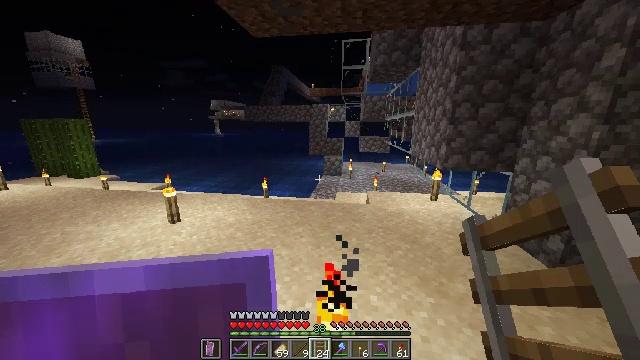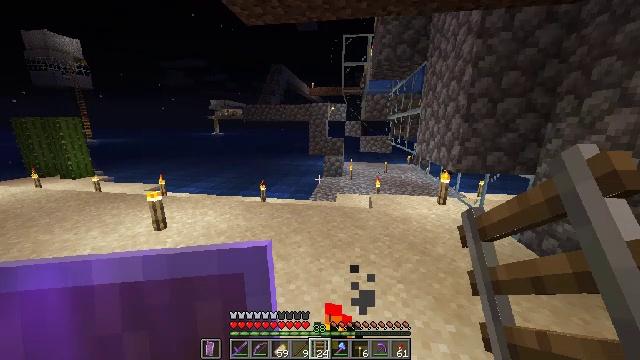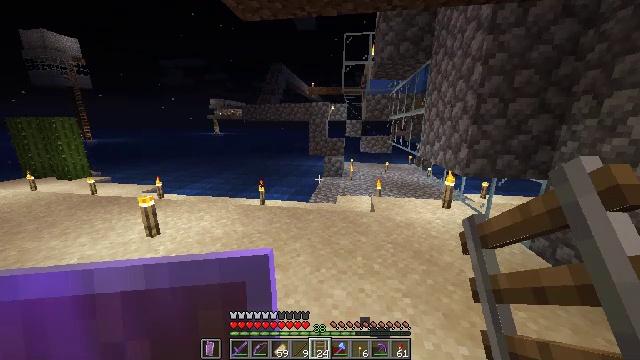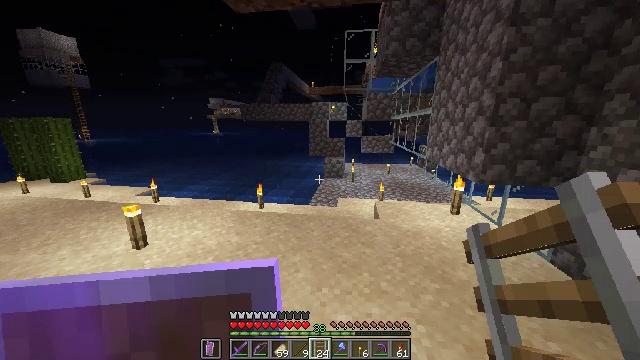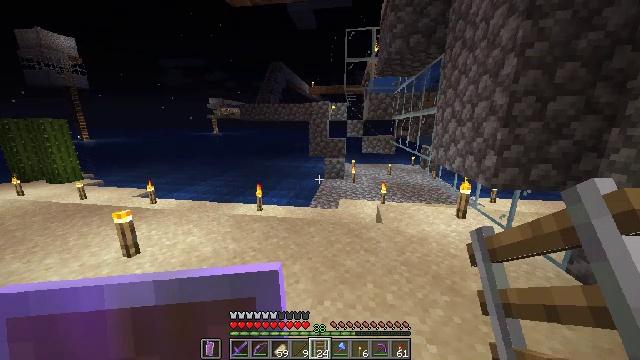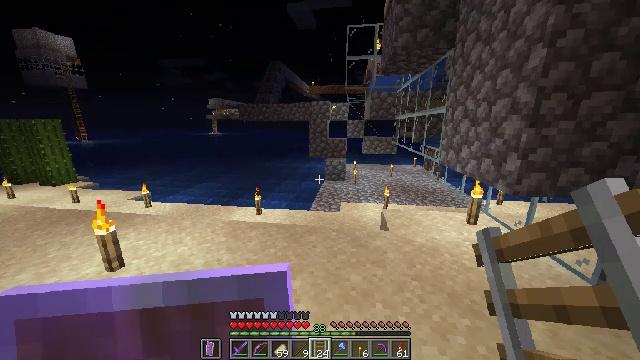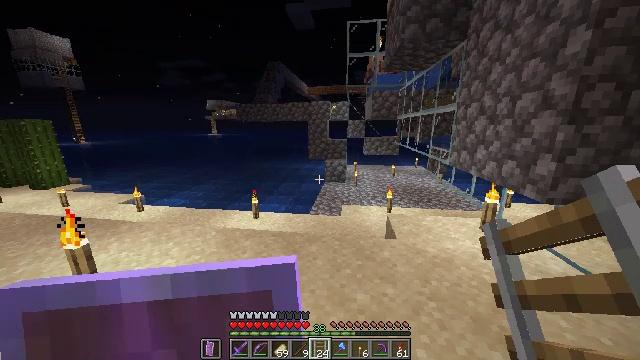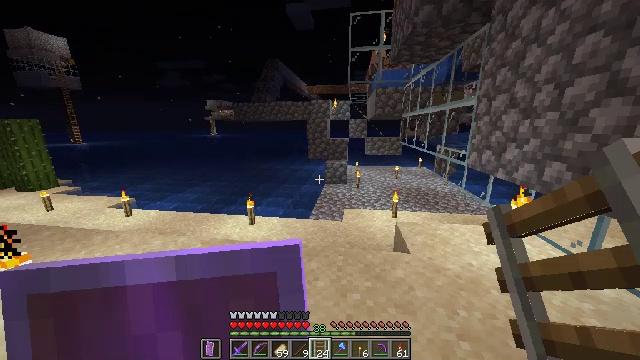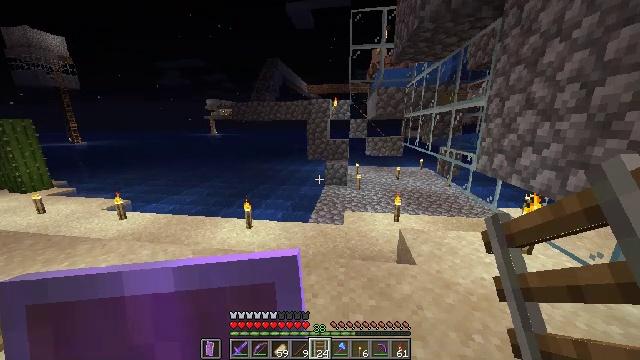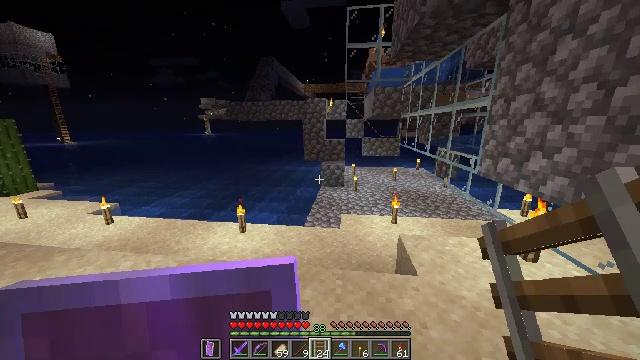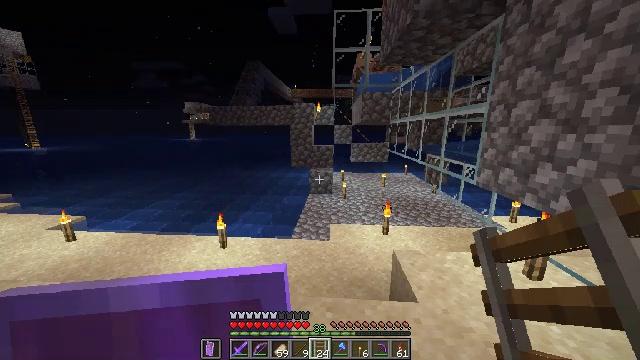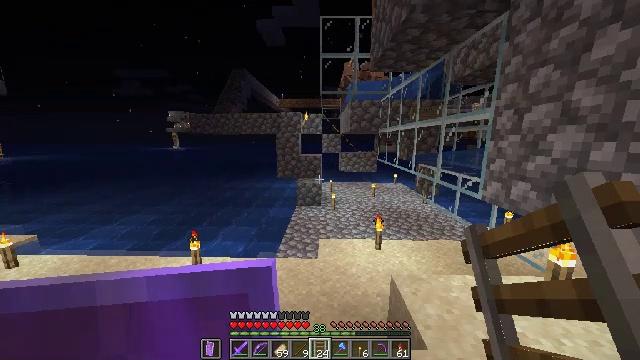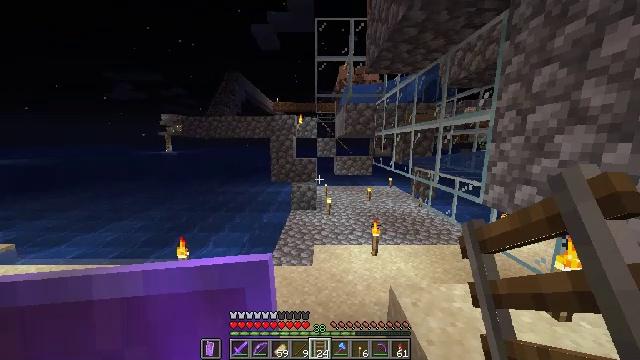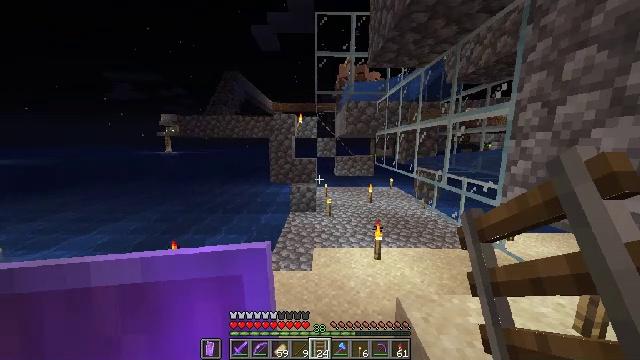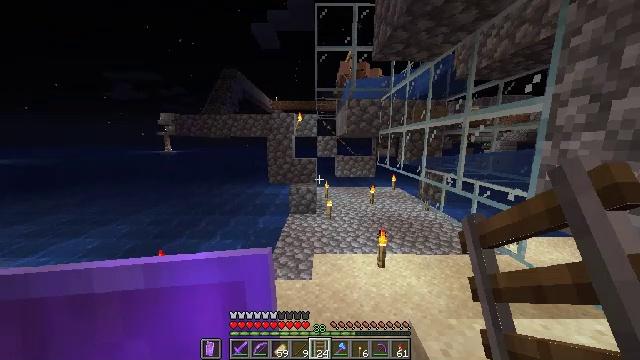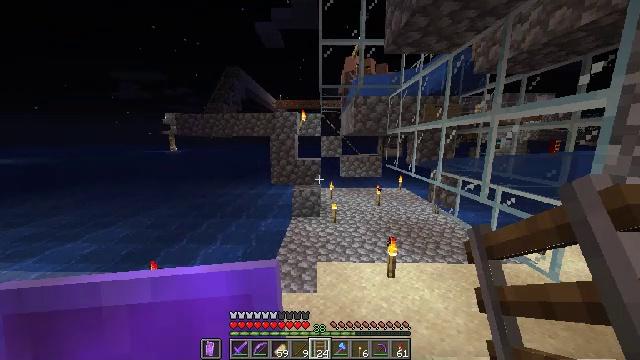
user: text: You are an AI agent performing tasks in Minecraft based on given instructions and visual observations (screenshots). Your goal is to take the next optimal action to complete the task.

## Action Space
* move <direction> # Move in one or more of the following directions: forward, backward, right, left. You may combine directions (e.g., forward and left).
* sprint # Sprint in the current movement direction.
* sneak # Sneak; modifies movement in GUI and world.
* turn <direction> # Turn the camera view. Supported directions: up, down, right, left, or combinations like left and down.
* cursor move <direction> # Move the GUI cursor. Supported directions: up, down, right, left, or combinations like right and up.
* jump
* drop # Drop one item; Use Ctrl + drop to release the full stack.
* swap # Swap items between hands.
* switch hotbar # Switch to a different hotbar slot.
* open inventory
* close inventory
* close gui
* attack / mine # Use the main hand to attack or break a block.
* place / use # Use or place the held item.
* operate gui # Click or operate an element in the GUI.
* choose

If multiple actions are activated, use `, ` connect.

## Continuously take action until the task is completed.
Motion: motion action
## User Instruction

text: Break the rail off the ground.
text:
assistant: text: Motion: move forward, sprint
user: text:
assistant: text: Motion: move forward, sprint
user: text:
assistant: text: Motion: move forward, sprint
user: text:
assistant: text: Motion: move forward, sprint
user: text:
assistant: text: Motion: move forward, sprint
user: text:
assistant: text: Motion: move forward, sprint
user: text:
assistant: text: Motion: move forward, sprint
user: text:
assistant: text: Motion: move forward, sprint
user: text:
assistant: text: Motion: move forward, sprint, turn right
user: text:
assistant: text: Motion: move forward, sprint, turn right and up
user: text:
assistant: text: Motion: move forward, sprint, turn right and up
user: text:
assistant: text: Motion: move forward, sprint, turn right
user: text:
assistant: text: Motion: move forward, sprint
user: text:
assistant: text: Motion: move forward, sprint
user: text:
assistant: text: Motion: move forward, sprint, turn left
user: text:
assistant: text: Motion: move forward, sprint
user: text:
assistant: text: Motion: move forward, sprint
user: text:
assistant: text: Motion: move forward, sprint
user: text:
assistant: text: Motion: move forward, sprint
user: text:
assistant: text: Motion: move forward, sprint
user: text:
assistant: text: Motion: move forward, sprint
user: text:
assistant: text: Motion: move forward, sprint
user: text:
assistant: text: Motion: move forward, sprint
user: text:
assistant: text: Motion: move forward, sprint
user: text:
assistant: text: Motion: move forward, sprint
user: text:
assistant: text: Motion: move forward, sprint
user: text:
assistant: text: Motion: move forward, sprint
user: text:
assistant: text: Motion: move forward, sprint, turn left
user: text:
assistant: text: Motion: move forward, sprint, turn left
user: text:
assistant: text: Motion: move forward, sprint